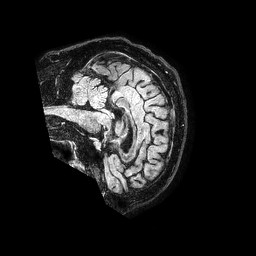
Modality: FLAIR
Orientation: sagittal
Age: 41
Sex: male
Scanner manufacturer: philips
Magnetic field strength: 1.5 T
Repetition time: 4.8 s
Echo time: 0.3 s